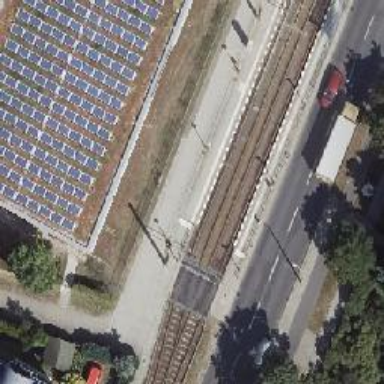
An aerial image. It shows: Platform for public transport with shelter. This railway platform is for trams.